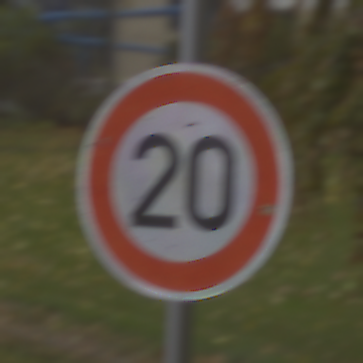
Verkehrszeichen: Geschwindigkeit20
Umgebung: Outdoor, Nature
Tageszeit: MorningAfternoon
Wetter: Overcast
Licht: Natural
Jahreszeit: Autumn
Kontrast: LowContrast